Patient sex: F
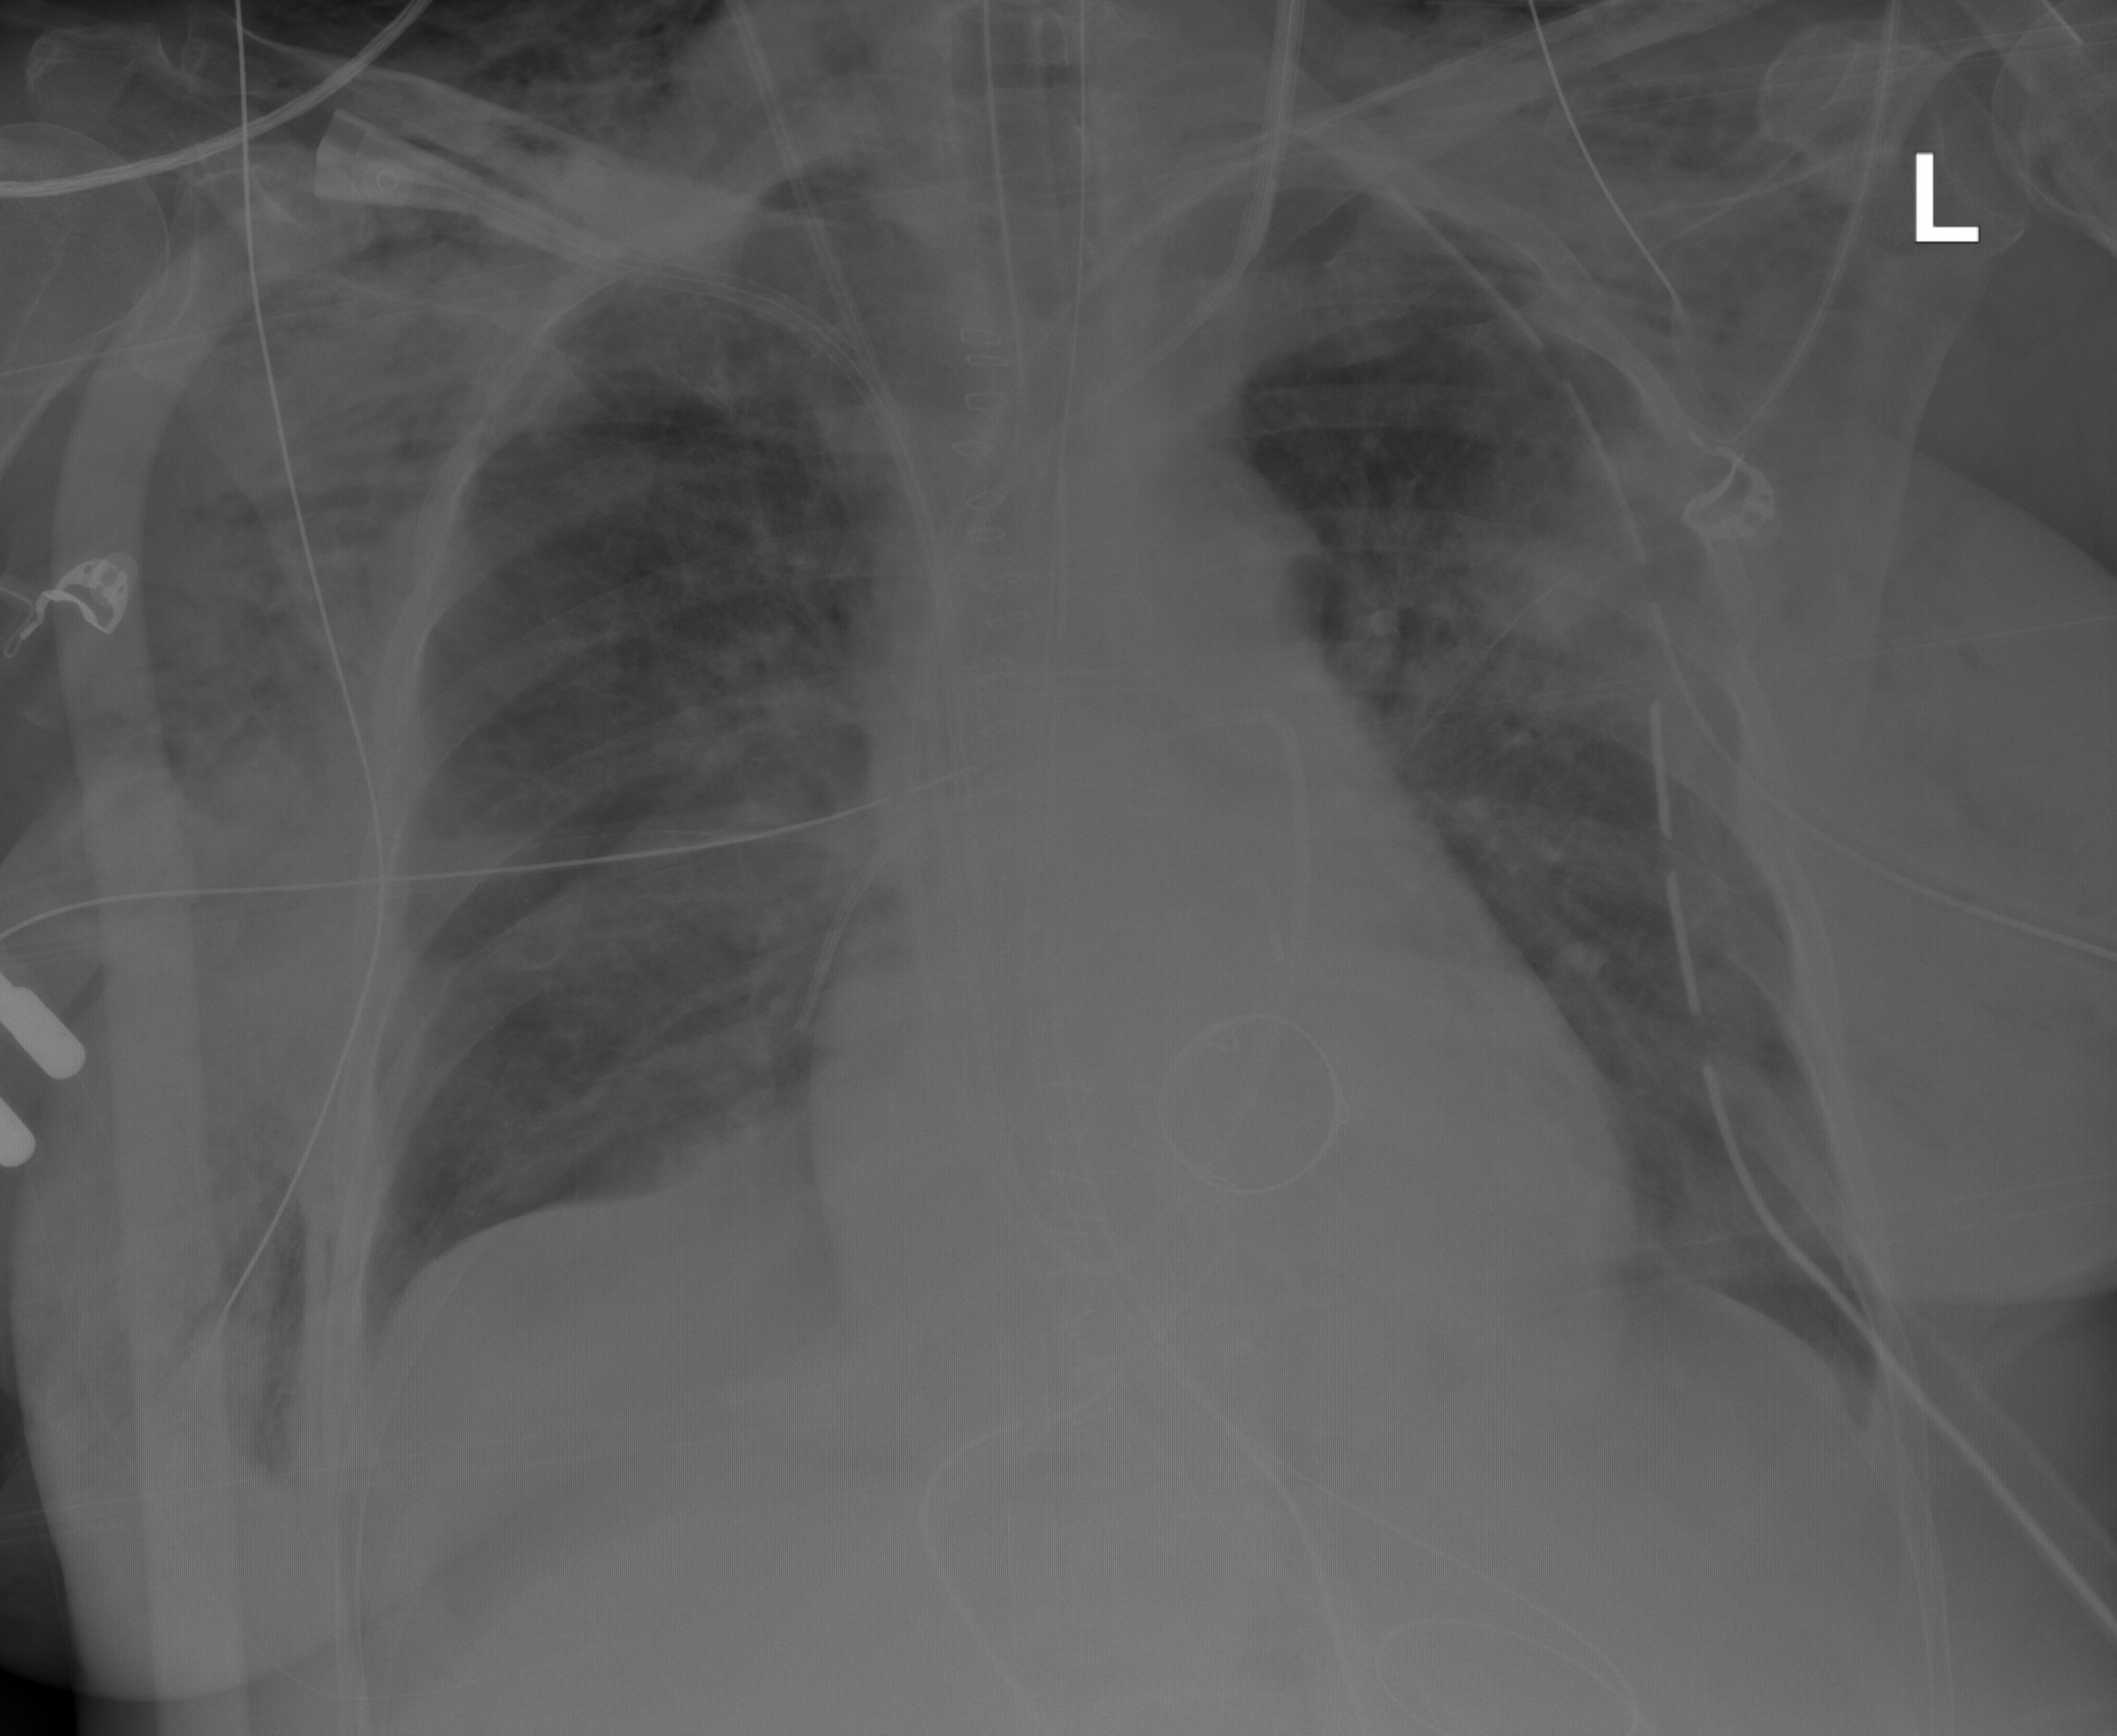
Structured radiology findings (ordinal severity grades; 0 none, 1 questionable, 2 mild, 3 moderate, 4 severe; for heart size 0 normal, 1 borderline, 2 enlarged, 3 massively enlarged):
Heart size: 0
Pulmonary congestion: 0
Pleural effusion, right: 0
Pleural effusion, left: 0
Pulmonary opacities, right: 0
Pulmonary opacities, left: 2
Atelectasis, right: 0
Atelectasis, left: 0